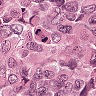
Metastatic tissue present: yes